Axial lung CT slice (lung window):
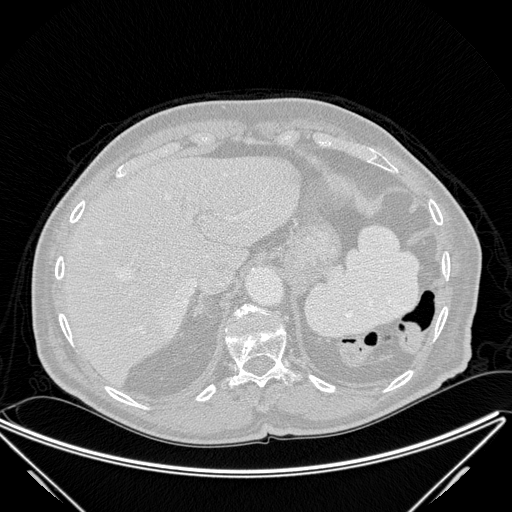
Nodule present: no